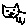
Label: cat